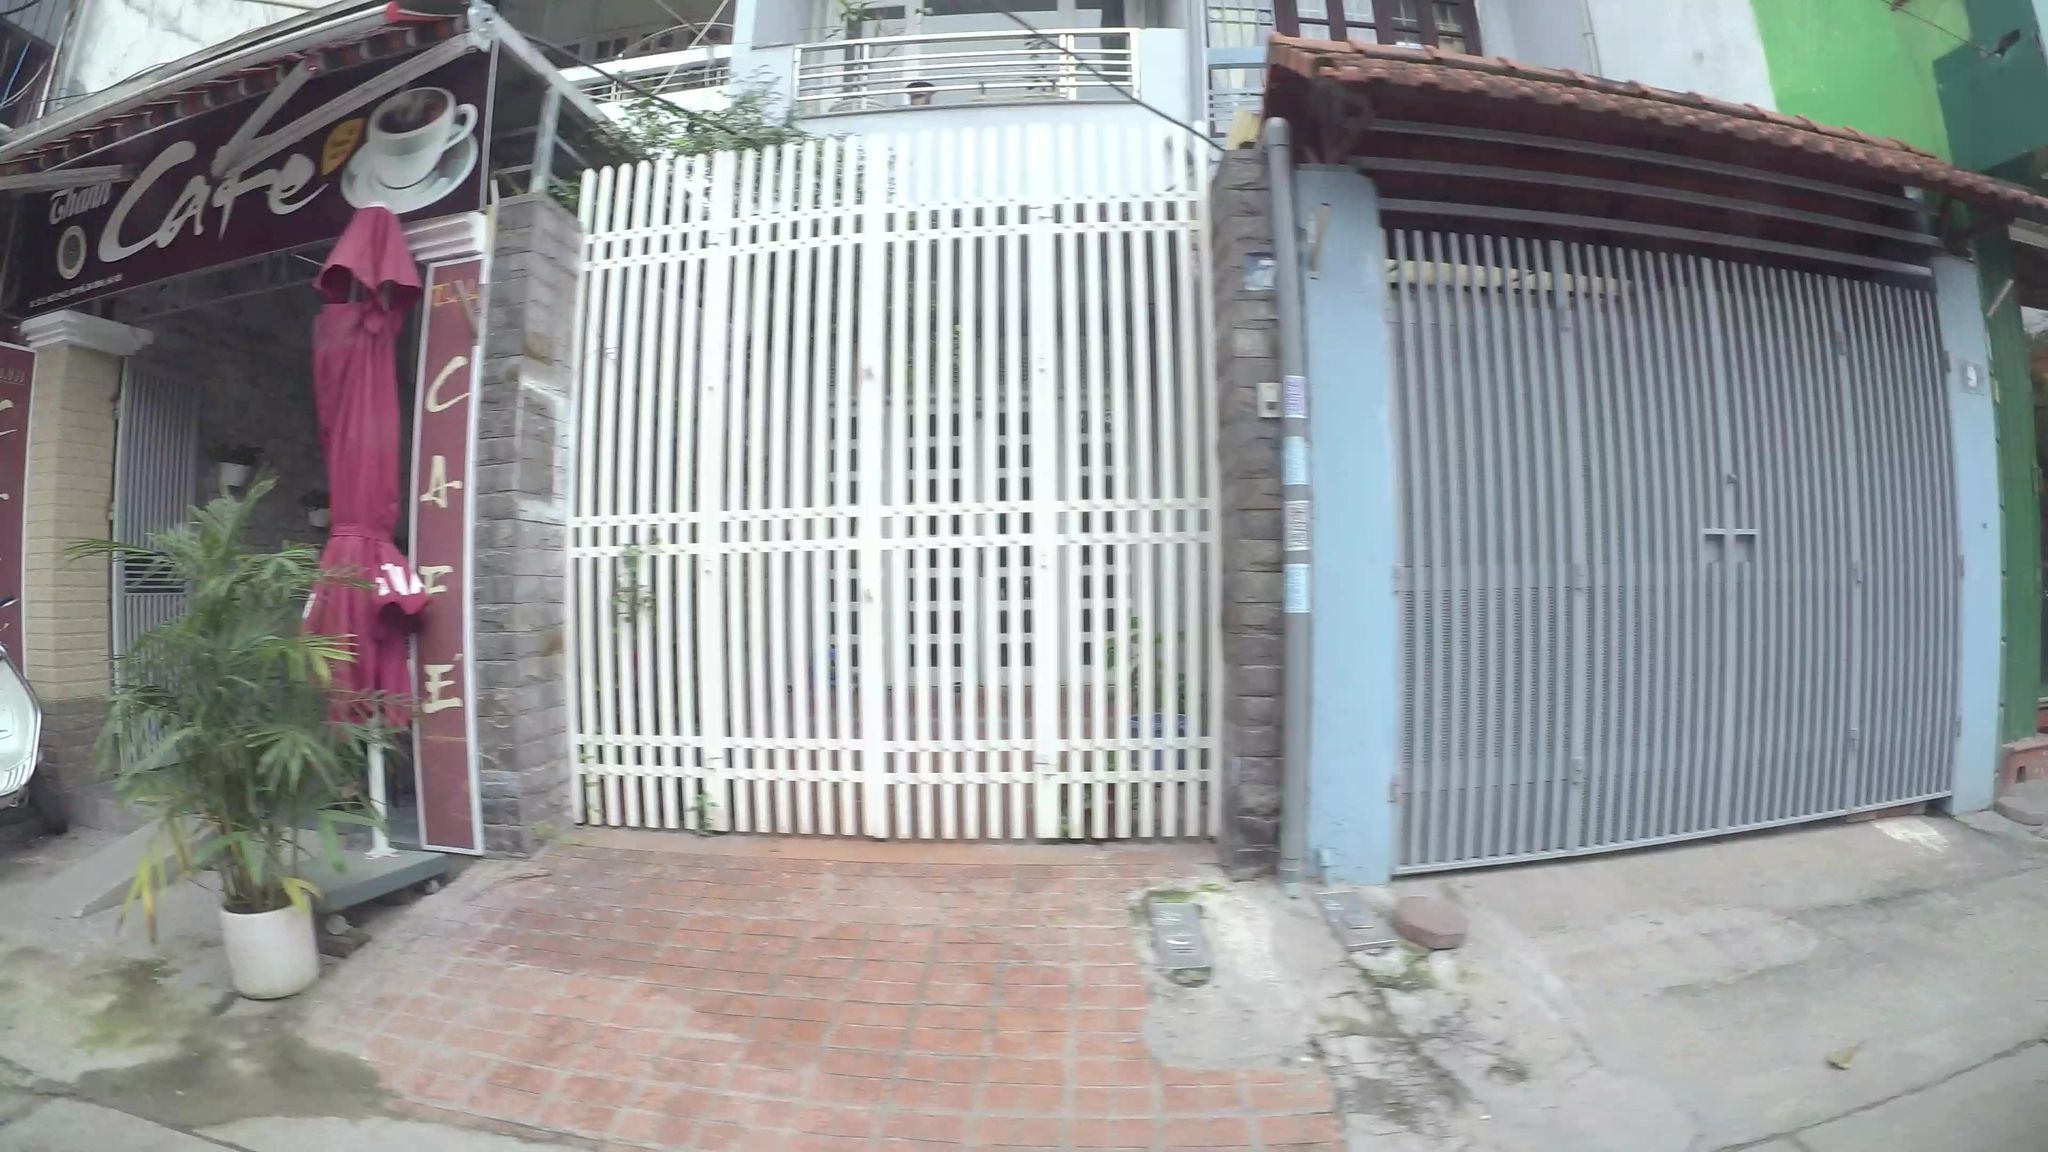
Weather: clear
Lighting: day
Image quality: good
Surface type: walking surface
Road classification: residential
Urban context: urban centre
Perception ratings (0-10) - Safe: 2.51, Lively: 6.46, Beautiful: 1.79, Boring: 4.01, Depressing: 6.41, Wealthy: 0.76